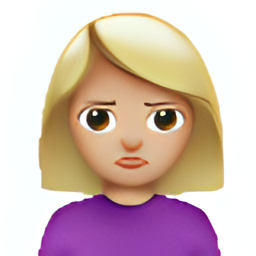
Name: woman pouting type 3
Emoji: 🙎🏼‍♀️
Group: People & Body
Sub-group: person-gesture